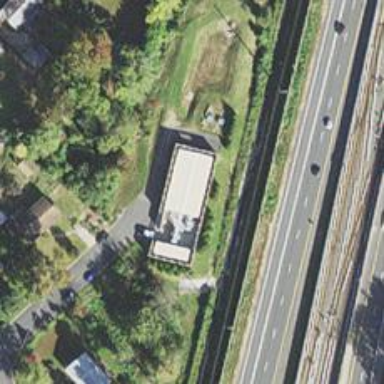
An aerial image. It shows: Traction substation for powering transportation systems.